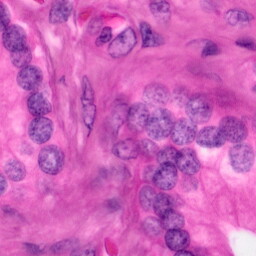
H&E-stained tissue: Pancreatic